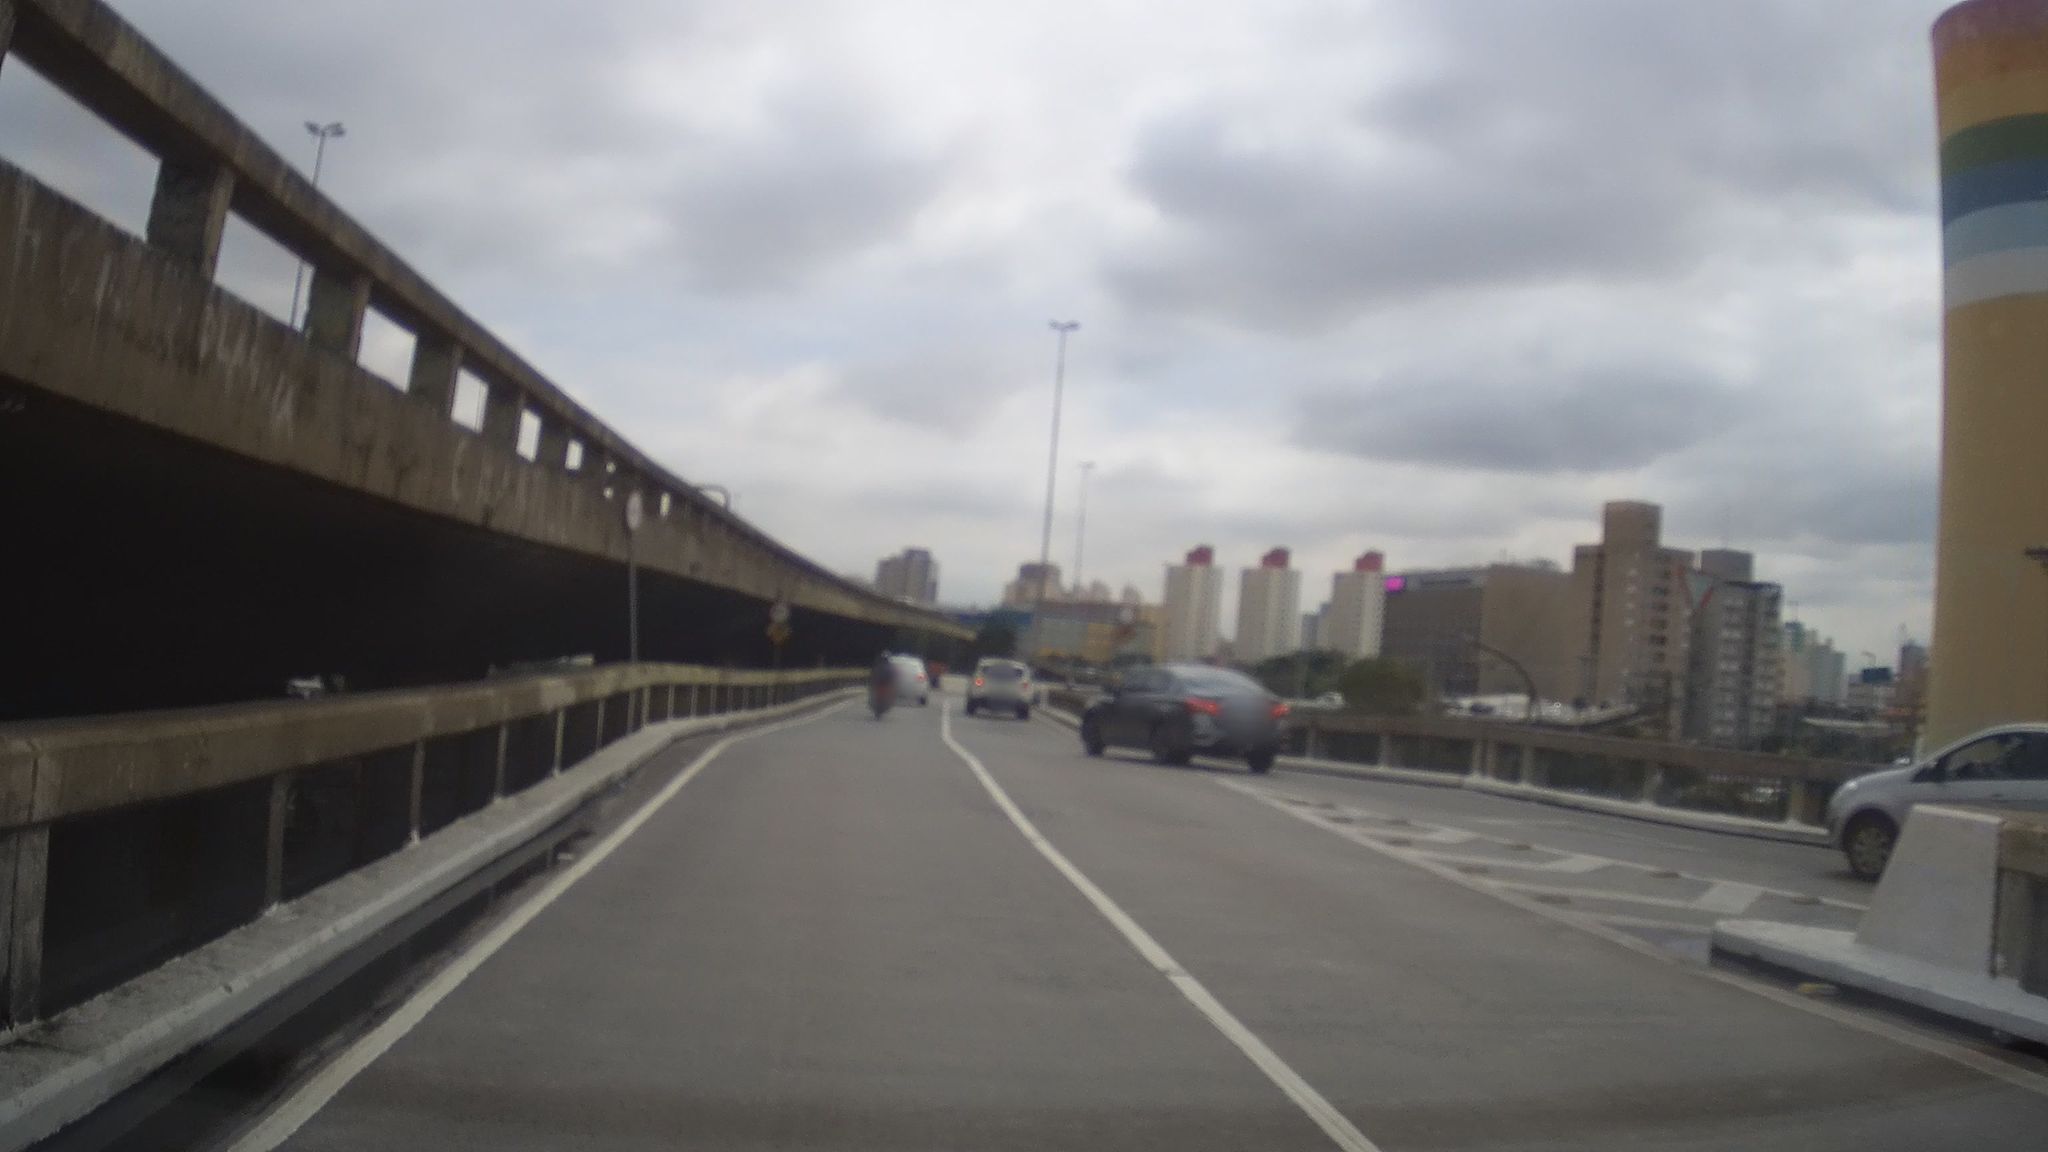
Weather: cloudy
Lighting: day
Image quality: good
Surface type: driving surface
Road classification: primary
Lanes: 2
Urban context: urban centre
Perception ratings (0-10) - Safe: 2.04, Lively: 1.96, Beautiful: 3.82, Boring: 5.39, Depressing: 5.08, Wealthy: 1.45